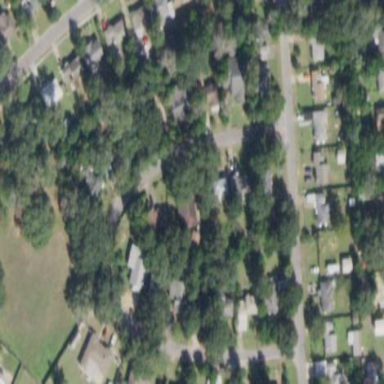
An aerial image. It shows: Residential area composed of single-family homes.